Question: Is this the correct way to append option values to a dropdown? I am getting data back from ajax (tested it with 'alert(data);'), but it seems that it doesn't get appended to dropdown (generated in jQuery).
'''
$(document).on('focusout', '.generate', function(InputField)
{
var name = ($('.generate').val());
$.post("<?php echo site_url('project/testFunction'); ?>",
{
name: name,
},
function(data, status)
{
var items="";
$.each(data, function(index, item)
{
items += "<option>" + item.Description + "</option>";
});
$("#typeSoftware").append(items);
});
});
'''
Generated dropdown:
'''
$('#hardsoft tr:last').after('<tr><td>Software : </td><td>
<select id="typeSoftware" class"add" name="softwarenames[]"/></td></tr>');
'''
Function in controller:
'''
public function testFunction()
{
$name = trim($this->input->post('name'));
$this->load->model('mProject');
$test = $this->mProject->testFunction($name);
echo json_encode($test);
}
'''
Result :

DB Function :
'''
function testFunction($id) {
$query = $this->db->get_where('R_InstalledItems', array('Description' =>$id));
return $query->result();
}
'''
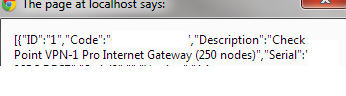
Answer: Before the $.each , insert this :
'''
data = $.parseJSON(data);
'''
This made it work.